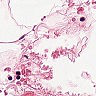
Metastatic tissue present: no